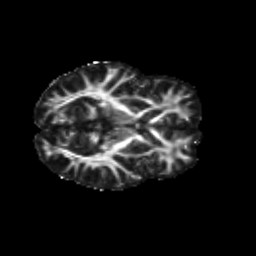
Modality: FA
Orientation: axial
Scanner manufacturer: siemens
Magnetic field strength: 3 T
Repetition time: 9.2 s
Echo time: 0.084 s